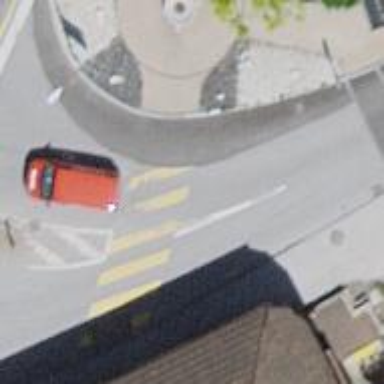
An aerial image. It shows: Zebra crossing on the road.